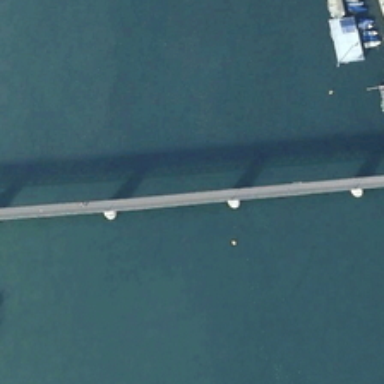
A long bridge is over a green river with several boats near it .